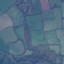
Land use / land cover: Pasture